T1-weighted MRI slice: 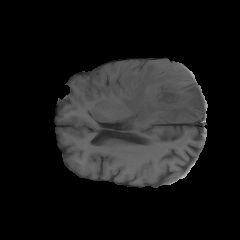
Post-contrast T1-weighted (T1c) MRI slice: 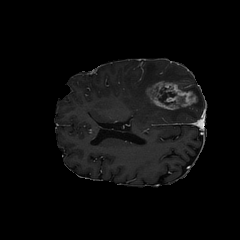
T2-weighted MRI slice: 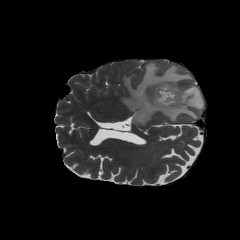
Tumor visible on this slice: yes